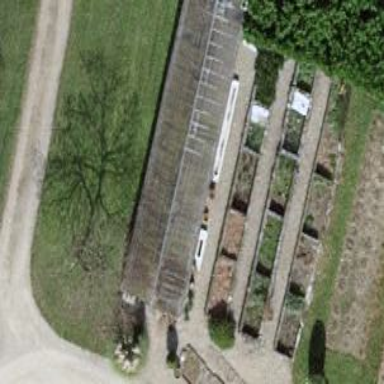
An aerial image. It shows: Greenhouse.